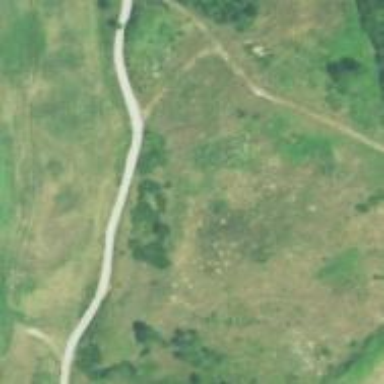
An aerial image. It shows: Pathway for golfing.